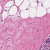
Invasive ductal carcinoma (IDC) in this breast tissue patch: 0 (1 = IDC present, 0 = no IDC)